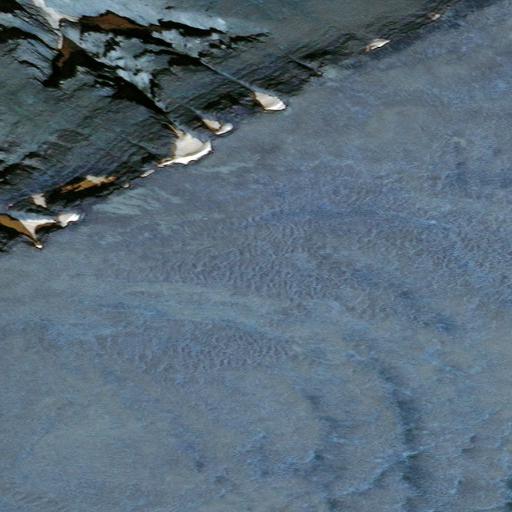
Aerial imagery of mountain in Alaska named Mount Ugashik containing only unknown